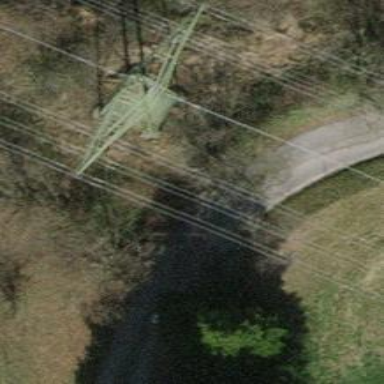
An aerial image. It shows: Power tower.